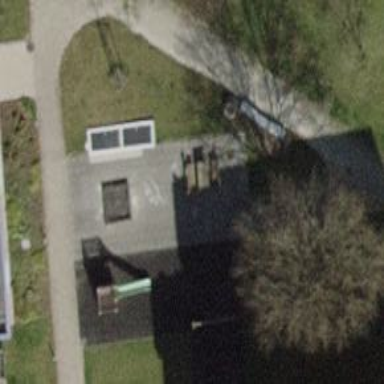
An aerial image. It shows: Picnic table located in leisure land area.